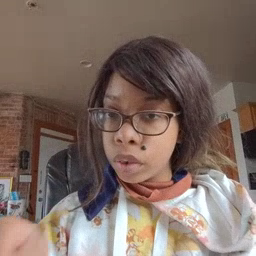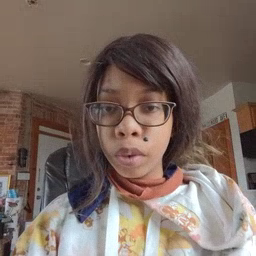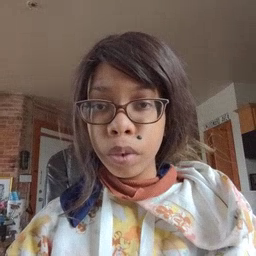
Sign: down